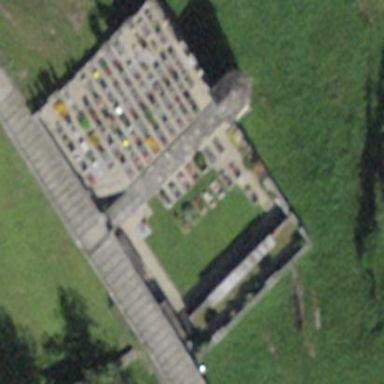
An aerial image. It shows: Cemetery.